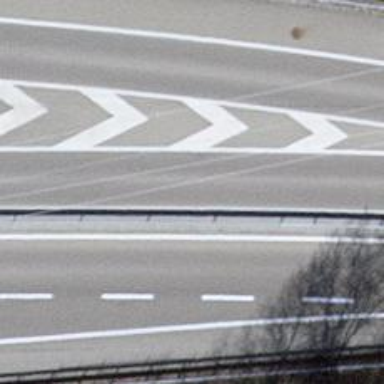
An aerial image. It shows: Asphalt motorway link.